Question: I need hide a UITableViewCell. I set backgroundColor to clear, but cell still visible. Please see the screenshot.
'''
cell.backgroundColor = [UIColor clearColor];
'''

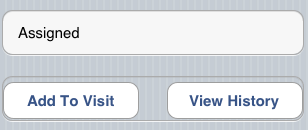
Answer: Normally, you wouldn't hide it this way. Rather, you should try not displaying it at all. In your table view controller's numberOfRowsInSection method, try something like this:
'''
- (NSInteger)tableView:(UITableView *)tableView numberOfRowsInSection:(NSInteger)section {
//... code regarding other sections goes here
if (section == 1) { // "1" is the section I want to hide
if (self.cellShouldBeVisible) {
return 0; // show no cells
} else {
return 1; // show one cell
}
}
}
'''
(you can replace self.cellShouldBeVisible with your own code of course)
If you want to go from displaying to not displaying the cell, set self.cellShouldBeVisible to the desired BOOL value and call '[self.tableView reloadData];'